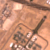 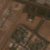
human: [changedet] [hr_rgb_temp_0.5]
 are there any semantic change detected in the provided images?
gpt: A garden was built next to the horizontal road.